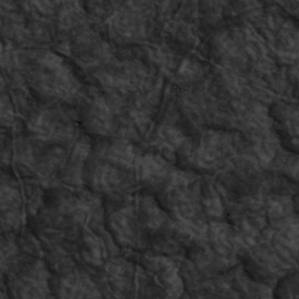
Label: non_frost